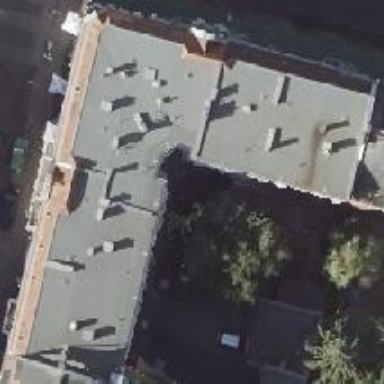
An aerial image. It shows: Residential building with saltbox roof shape.